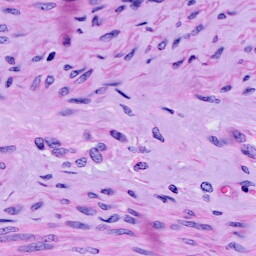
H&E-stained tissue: Cervix